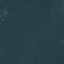
Land use / land cover: Forest